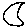
Label: moon